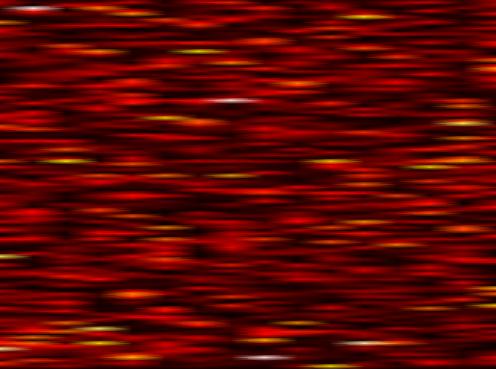
Label: FOFDM